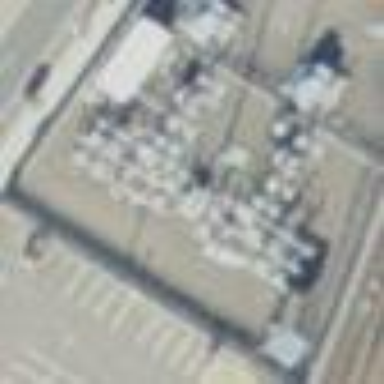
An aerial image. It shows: Distribution level power substation.